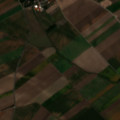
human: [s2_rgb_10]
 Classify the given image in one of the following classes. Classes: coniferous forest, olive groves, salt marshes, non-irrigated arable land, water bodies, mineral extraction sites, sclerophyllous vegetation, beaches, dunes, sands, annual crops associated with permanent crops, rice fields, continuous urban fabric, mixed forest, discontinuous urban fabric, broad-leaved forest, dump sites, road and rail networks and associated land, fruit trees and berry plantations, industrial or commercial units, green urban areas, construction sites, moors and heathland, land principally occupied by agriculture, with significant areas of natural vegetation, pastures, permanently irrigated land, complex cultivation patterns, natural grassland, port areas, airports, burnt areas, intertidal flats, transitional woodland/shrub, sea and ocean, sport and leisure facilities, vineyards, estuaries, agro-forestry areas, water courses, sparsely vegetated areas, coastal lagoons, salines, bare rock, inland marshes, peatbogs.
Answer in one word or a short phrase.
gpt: discontinuous urban fabric, non-irrigated arable land